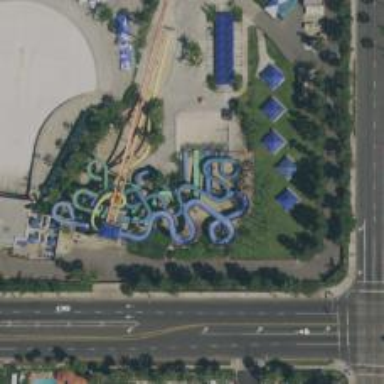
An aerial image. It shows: Water slide attraction.